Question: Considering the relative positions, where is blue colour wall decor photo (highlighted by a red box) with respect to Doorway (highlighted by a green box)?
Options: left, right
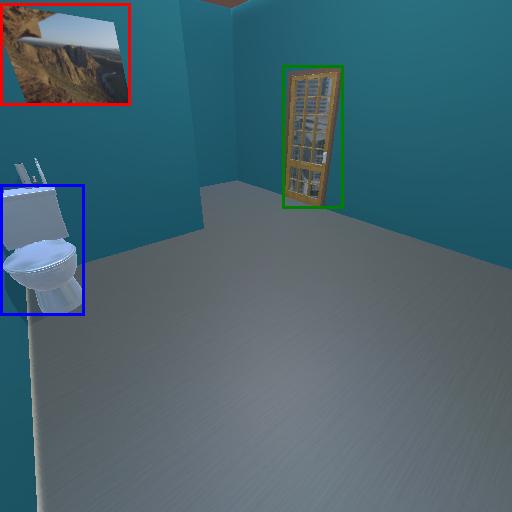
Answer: left